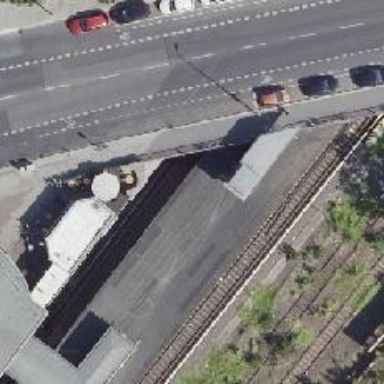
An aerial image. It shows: Platform edge at railway station.